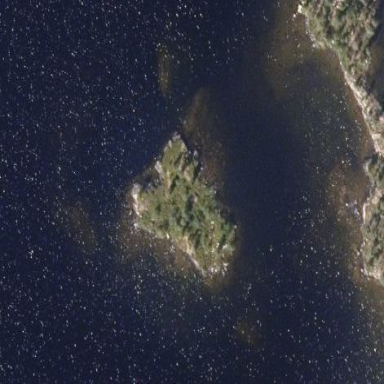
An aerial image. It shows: Islet.